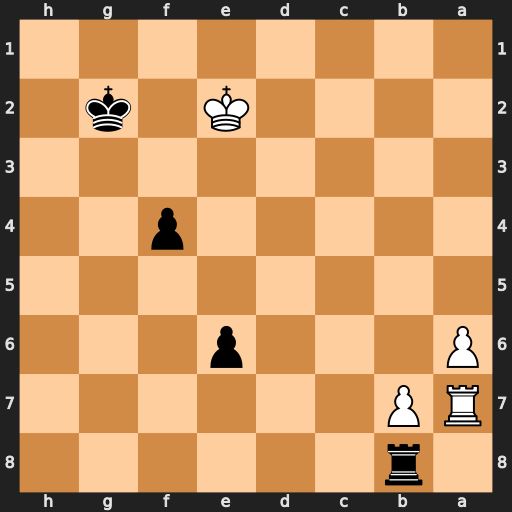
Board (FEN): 1r6/RP6/P3p3/8/5p2/8/4K1k1/8
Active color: b
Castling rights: -
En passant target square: -
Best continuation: f3+ Ke3 f2 Ra8 f1=Q